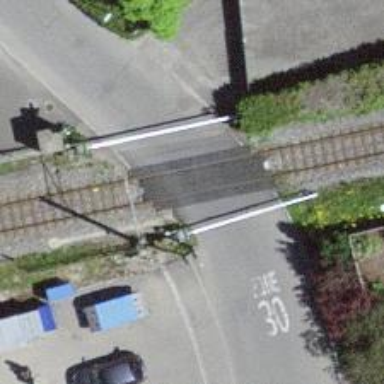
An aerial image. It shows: Level crossing along the railway.